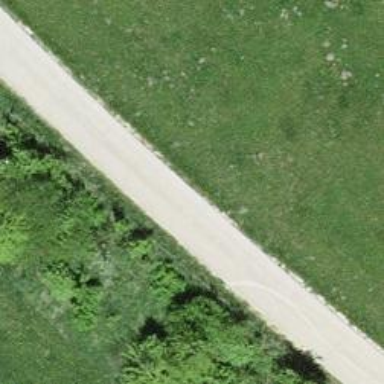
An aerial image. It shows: Unclassified road.